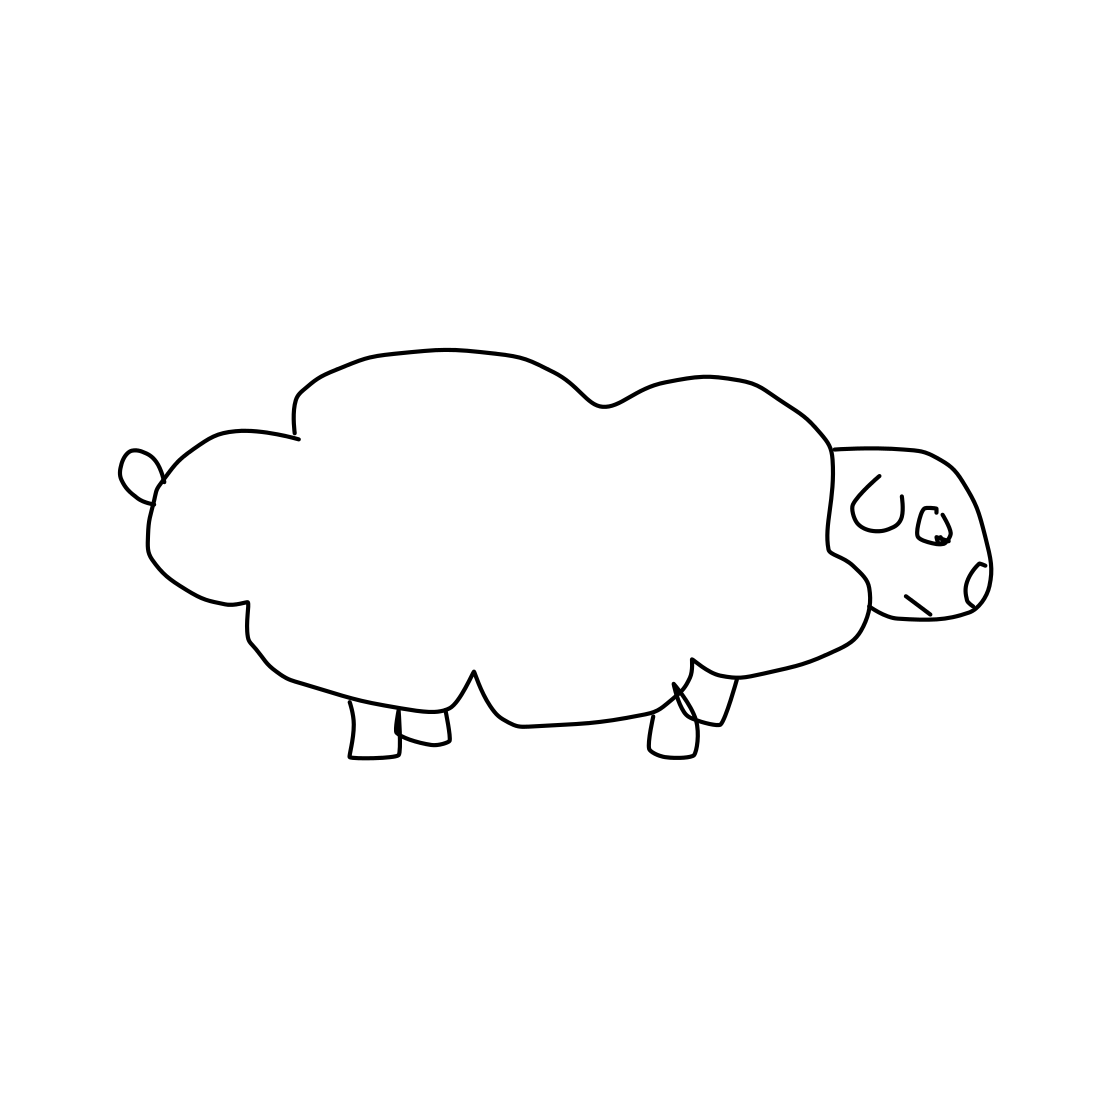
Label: sheep